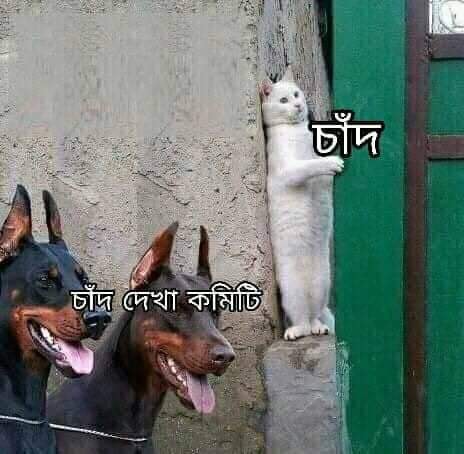
Caption: চাঁদ    চাঁদ দেখা কমিটি
Label: non-hate